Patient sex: M
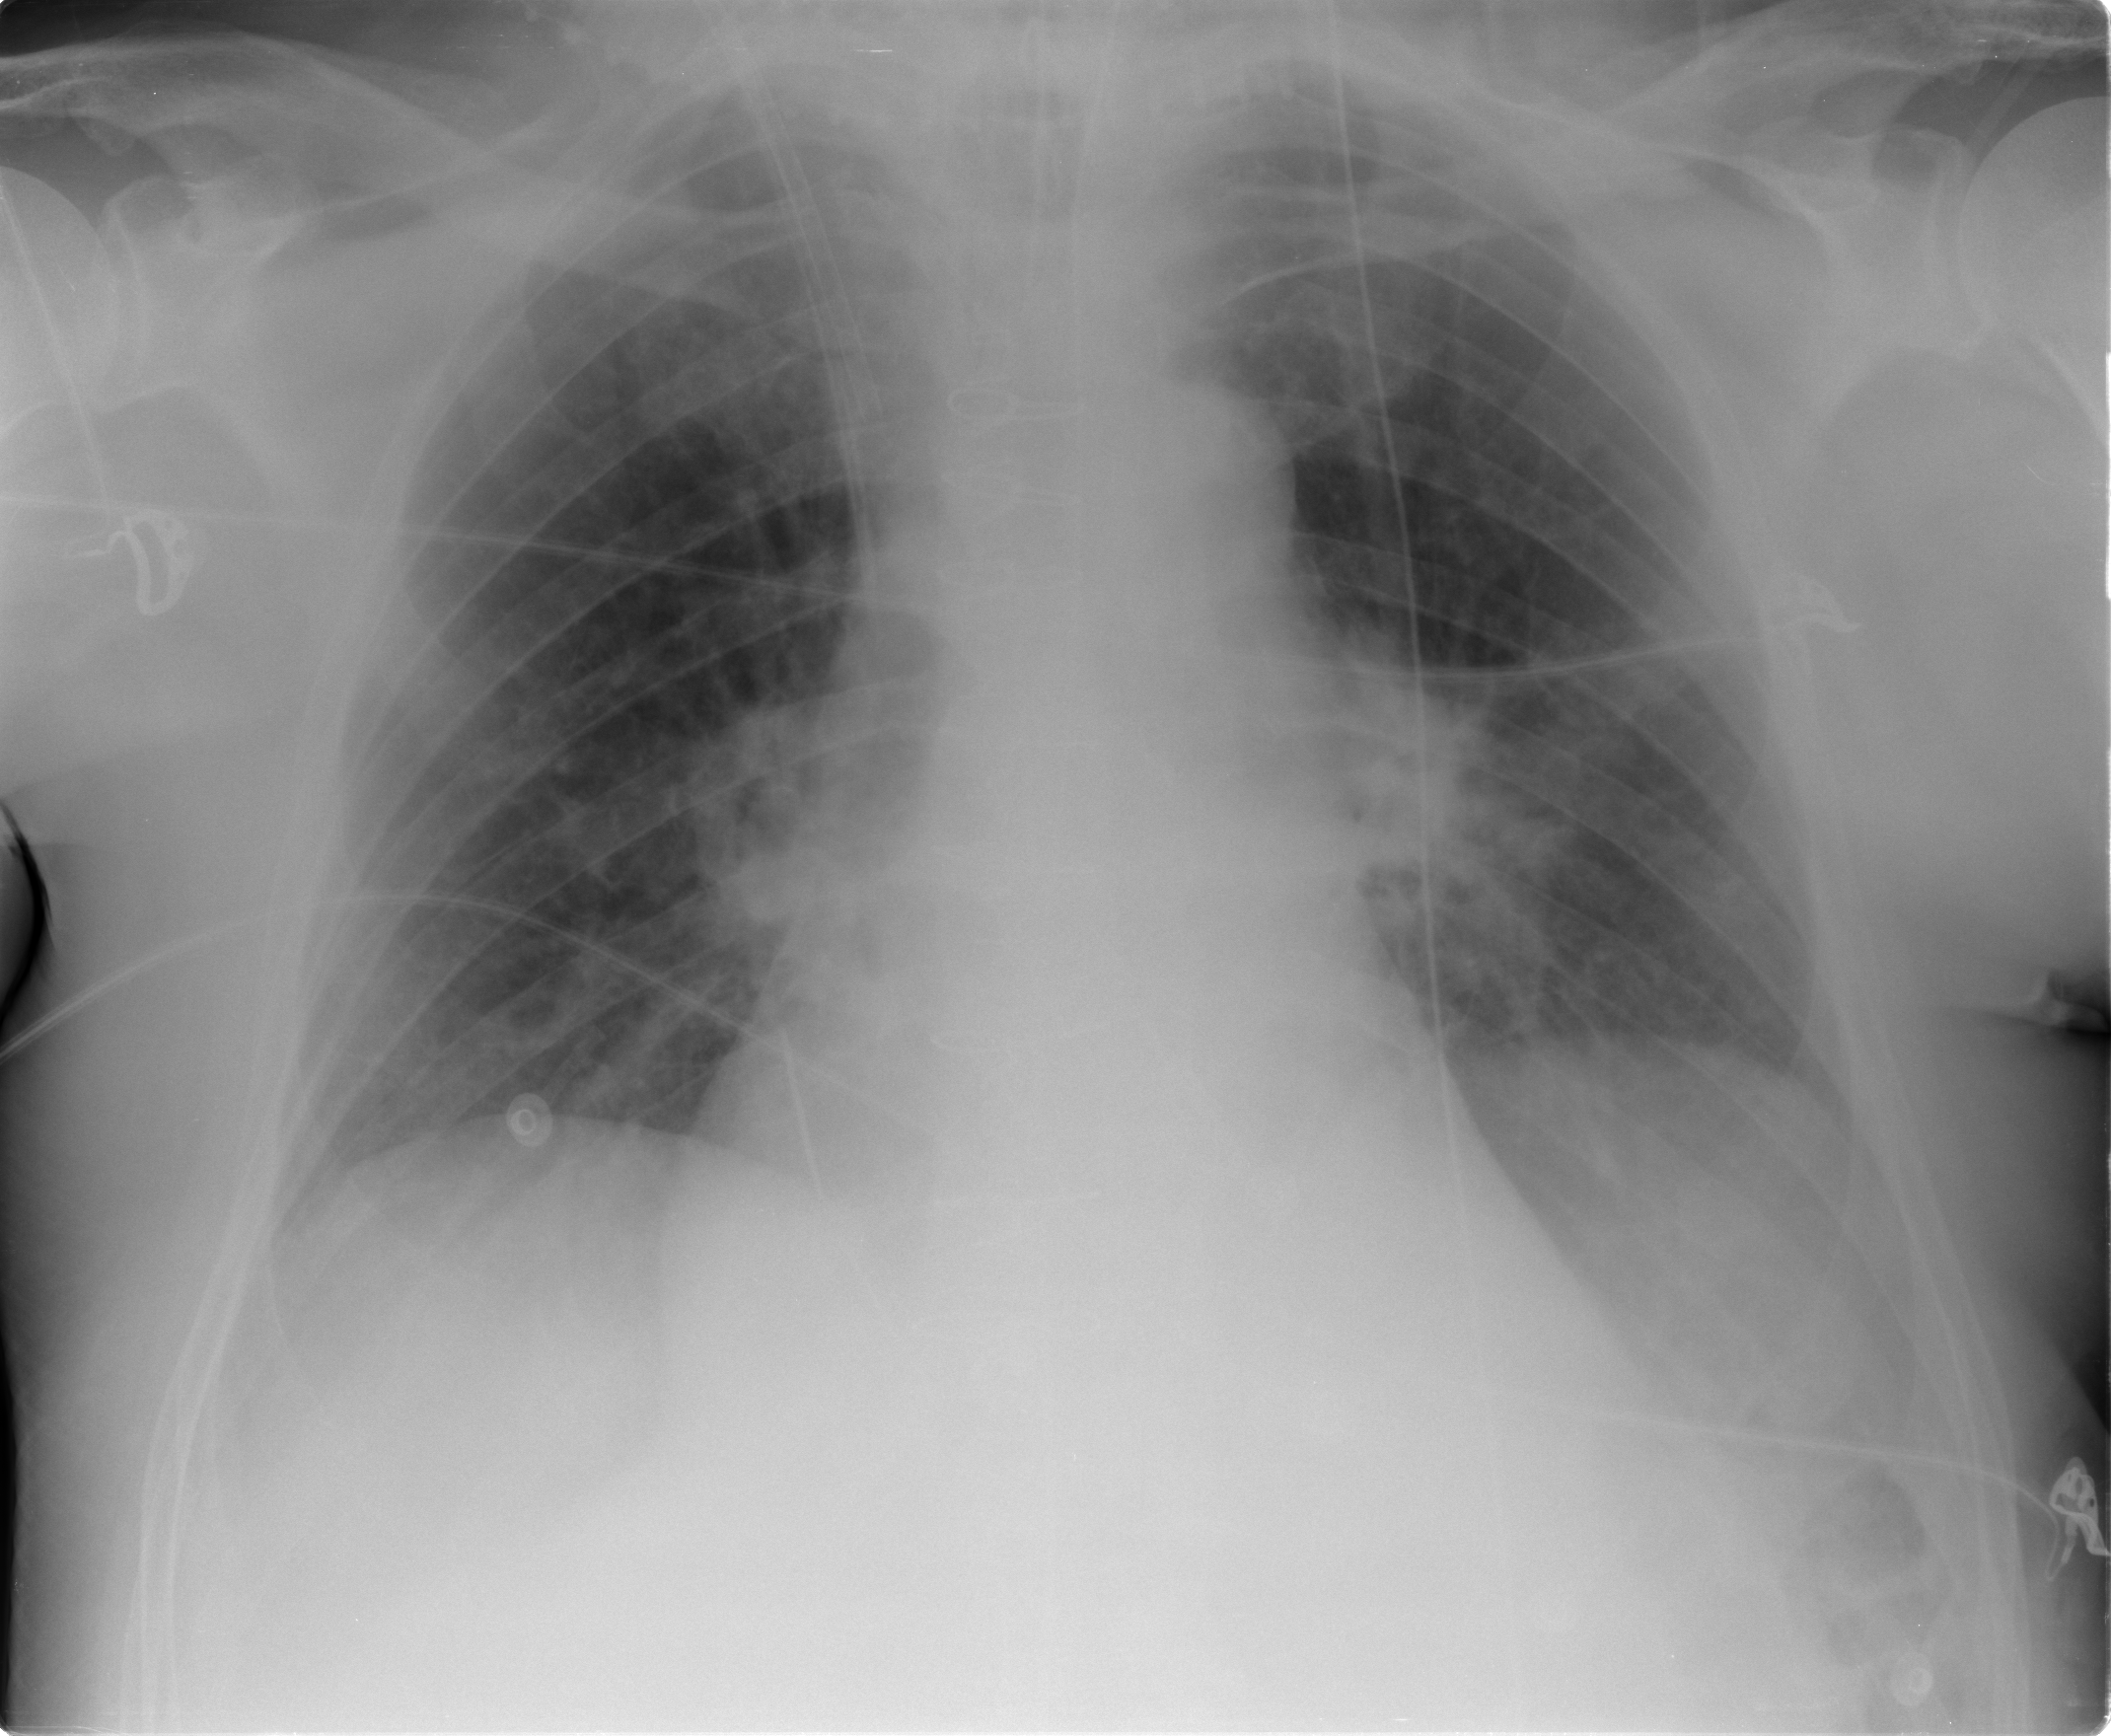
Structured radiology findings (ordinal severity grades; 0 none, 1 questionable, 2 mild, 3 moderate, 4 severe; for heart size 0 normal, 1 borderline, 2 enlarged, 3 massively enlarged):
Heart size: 0
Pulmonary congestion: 2
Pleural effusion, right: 1
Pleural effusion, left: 0
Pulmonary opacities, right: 0
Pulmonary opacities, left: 0
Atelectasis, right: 0
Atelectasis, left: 0